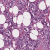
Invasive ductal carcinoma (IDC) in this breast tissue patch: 1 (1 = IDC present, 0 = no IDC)